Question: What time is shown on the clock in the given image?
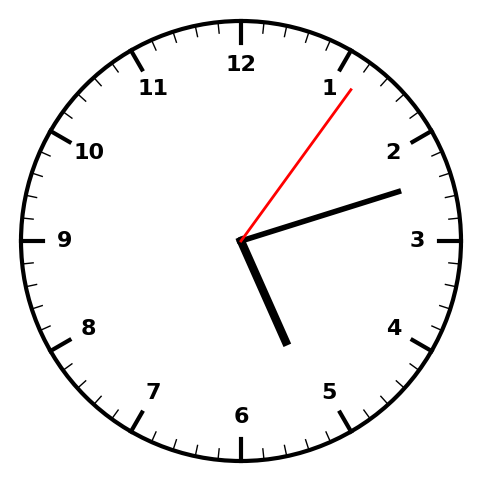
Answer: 05:12:06